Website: ulta-beauty
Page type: payment
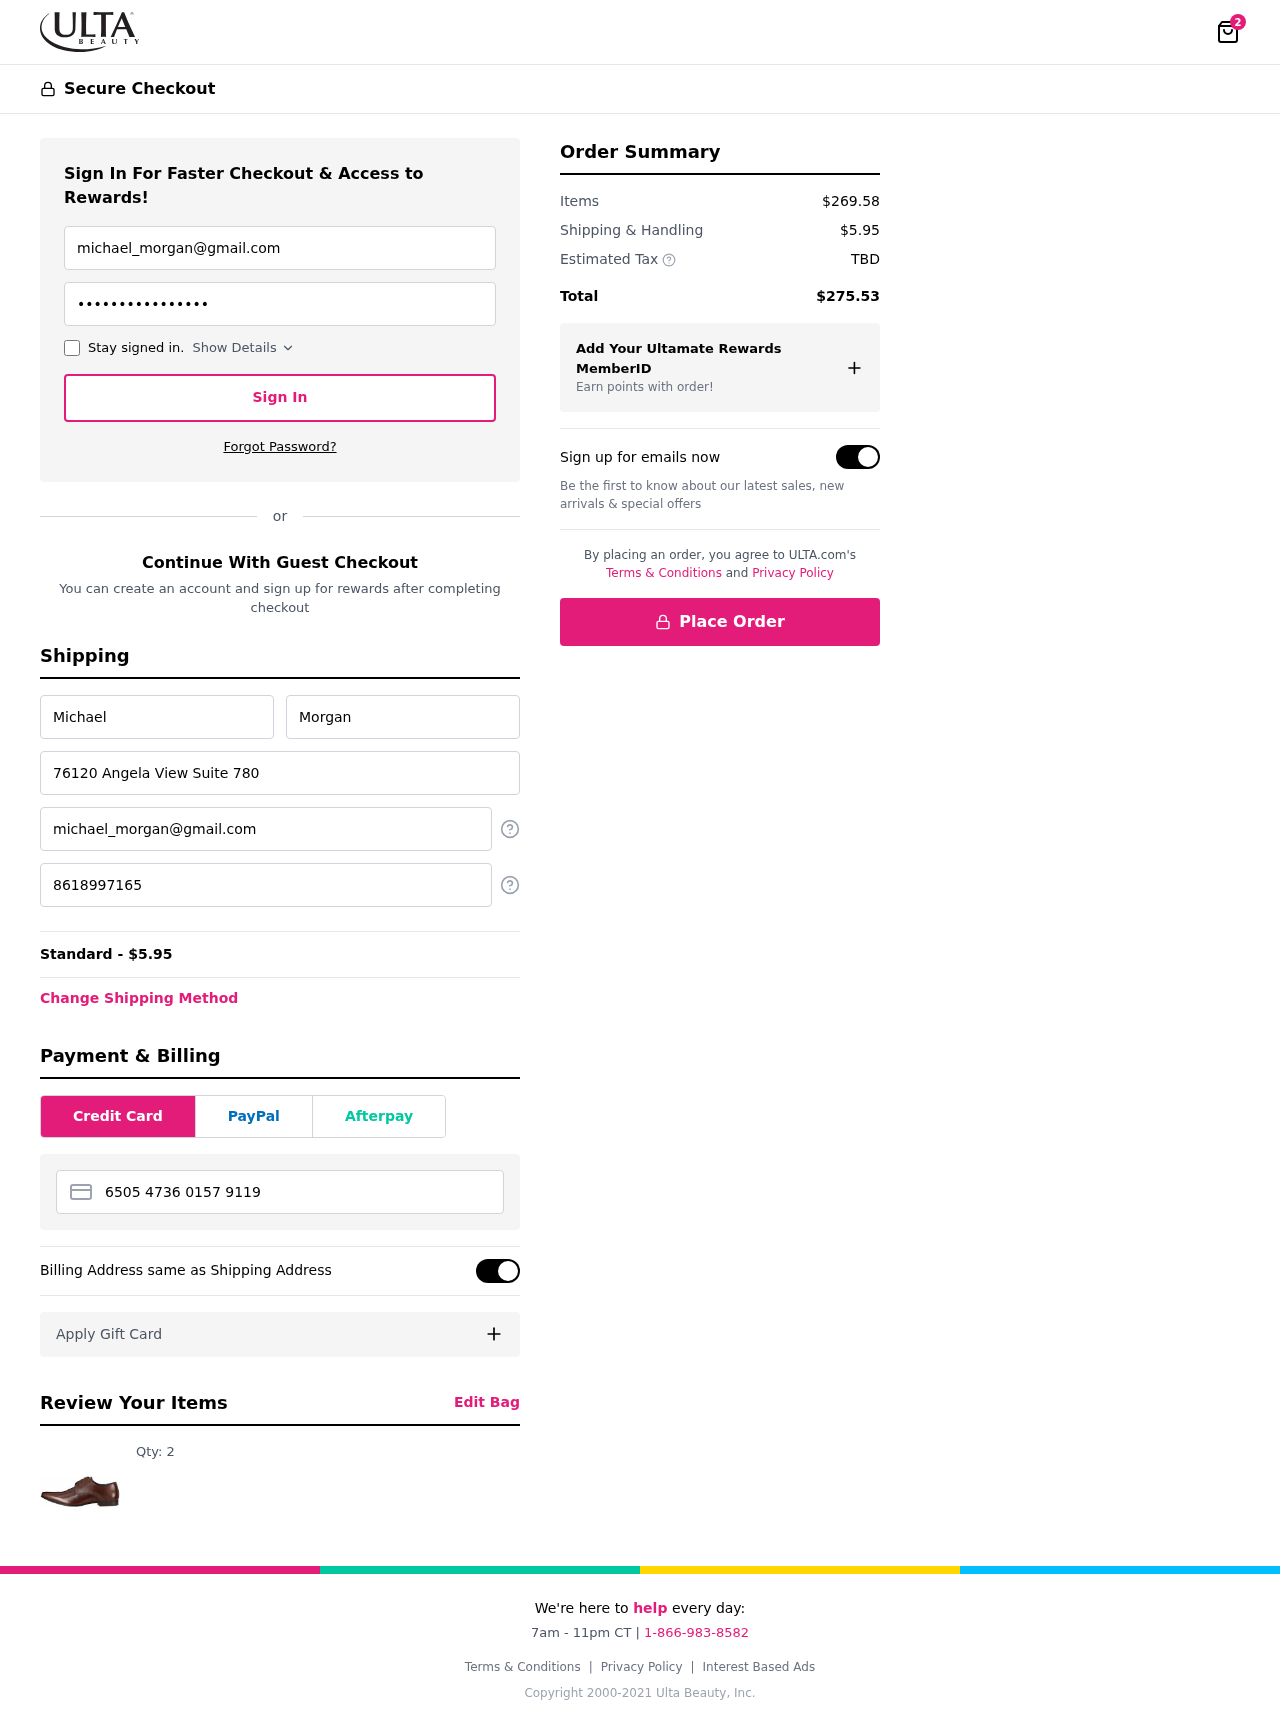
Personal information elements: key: PII_CARD_NUMBER
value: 6505 4736 0157 9119
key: PII_EMAIL
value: michael_morgan@gmail.com
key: PII_FIRSTNAME
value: Michael
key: PII_LASTNAME
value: Morgan
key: PII_PHONE
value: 8618997165
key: PII_STREET
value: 76120 Angela View Suite 780
Product elements: key: PRODUCT1_QUANTITY
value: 2
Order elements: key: ORDER_NUM_ITEMS
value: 2
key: ORDER_SHIPPING_COST
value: $5.95
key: ORDER_SHIPPING_COST
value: Standard - $5.95
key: ORDER_SUBTOTAL
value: $269.58
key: ORDER_TAX
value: TBD
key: ORDER_TOTAL
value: $275.53